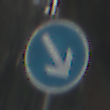
Verkehrszeichen: VorgeschriebeneVorbeifahrtRechts
Umgebung: Outdoor, Nature
Tageszeit: SunriseSunset
Wetter: Clear
Licht: Natural
Jahreszeit: Winter
Kontrast: LowContrast